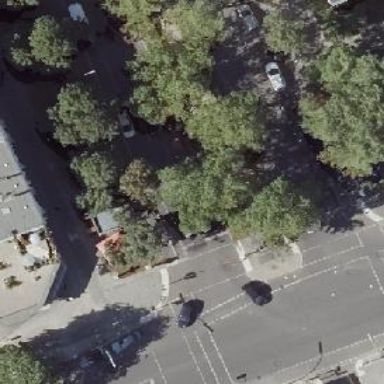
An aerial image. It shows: Taxi stand.